Question: I have a table with some data and each element in the table is a React class component. It looks like this:

All i want is to have one checkbox for "check all" feature (top left checkbox). The thing is I don't know how to solve that because of 'props' and 'state'.
I have code like that in single element component:
'''
getInitialState: function() {
return { component: this.props.data };
},
render: function() {
var data = this.state.component;
data = data.set('checked', this.props.data.get('checked'));
...
}
'''
And I know I shouldn't get 'checked' param from 'props' but it is just temporary.
What I have problem with is: When I update 'checked' param in parent it doesn't update state, because 'getInitialState' isn't called after refresh (yep, i know it should be like that).
My question is: Or it is better way to achieve that.
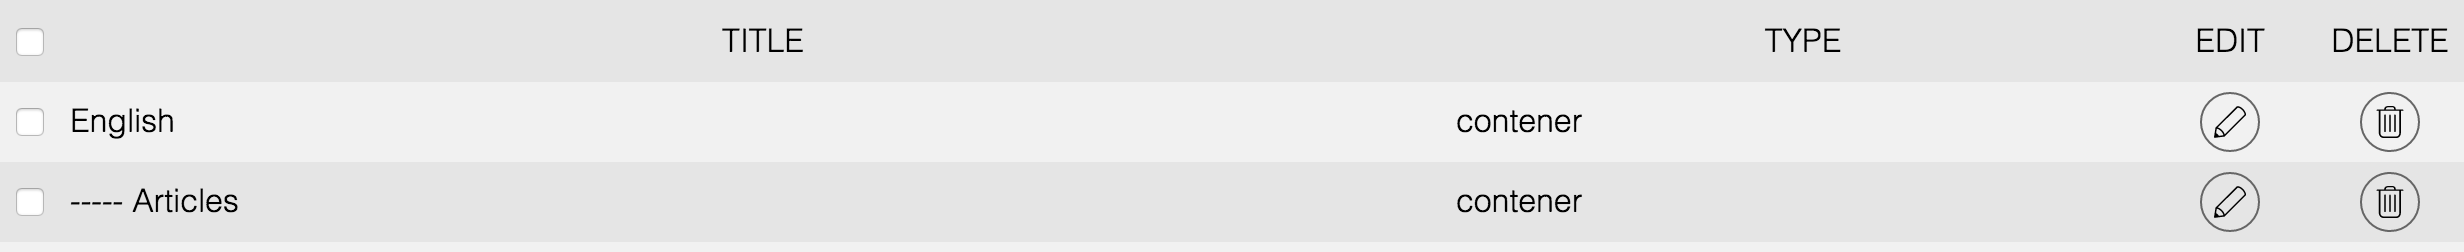
Answer: My approach is that you should have structure something like this in parent's render:
'''
<ParentView>
{ this.props.rows.map(function(row) {
<ChildRow props={row.props} />
}).bind(this)
}
</ParentView>
'''
And then on 'row.props' you have the information whether current row item is checked or not. When parent checkbox is toggled, you populate all the row.props with the status.
On child, you will receive those with 'componentWillReceiveProps' and you do the magic (e.g. set the correct state) when checkbox is toggled:
'''
componentWillReceiveProps: function(props) {
this.setState({isChecked: props.isChecked});
}
'''
(Info from the React's docs: )
Child element's render would be something like:
'''
<div>
<input type='checkbox' checked={this.state.isChecked} />
<label>{this.props.label}</label>
</div>
'''